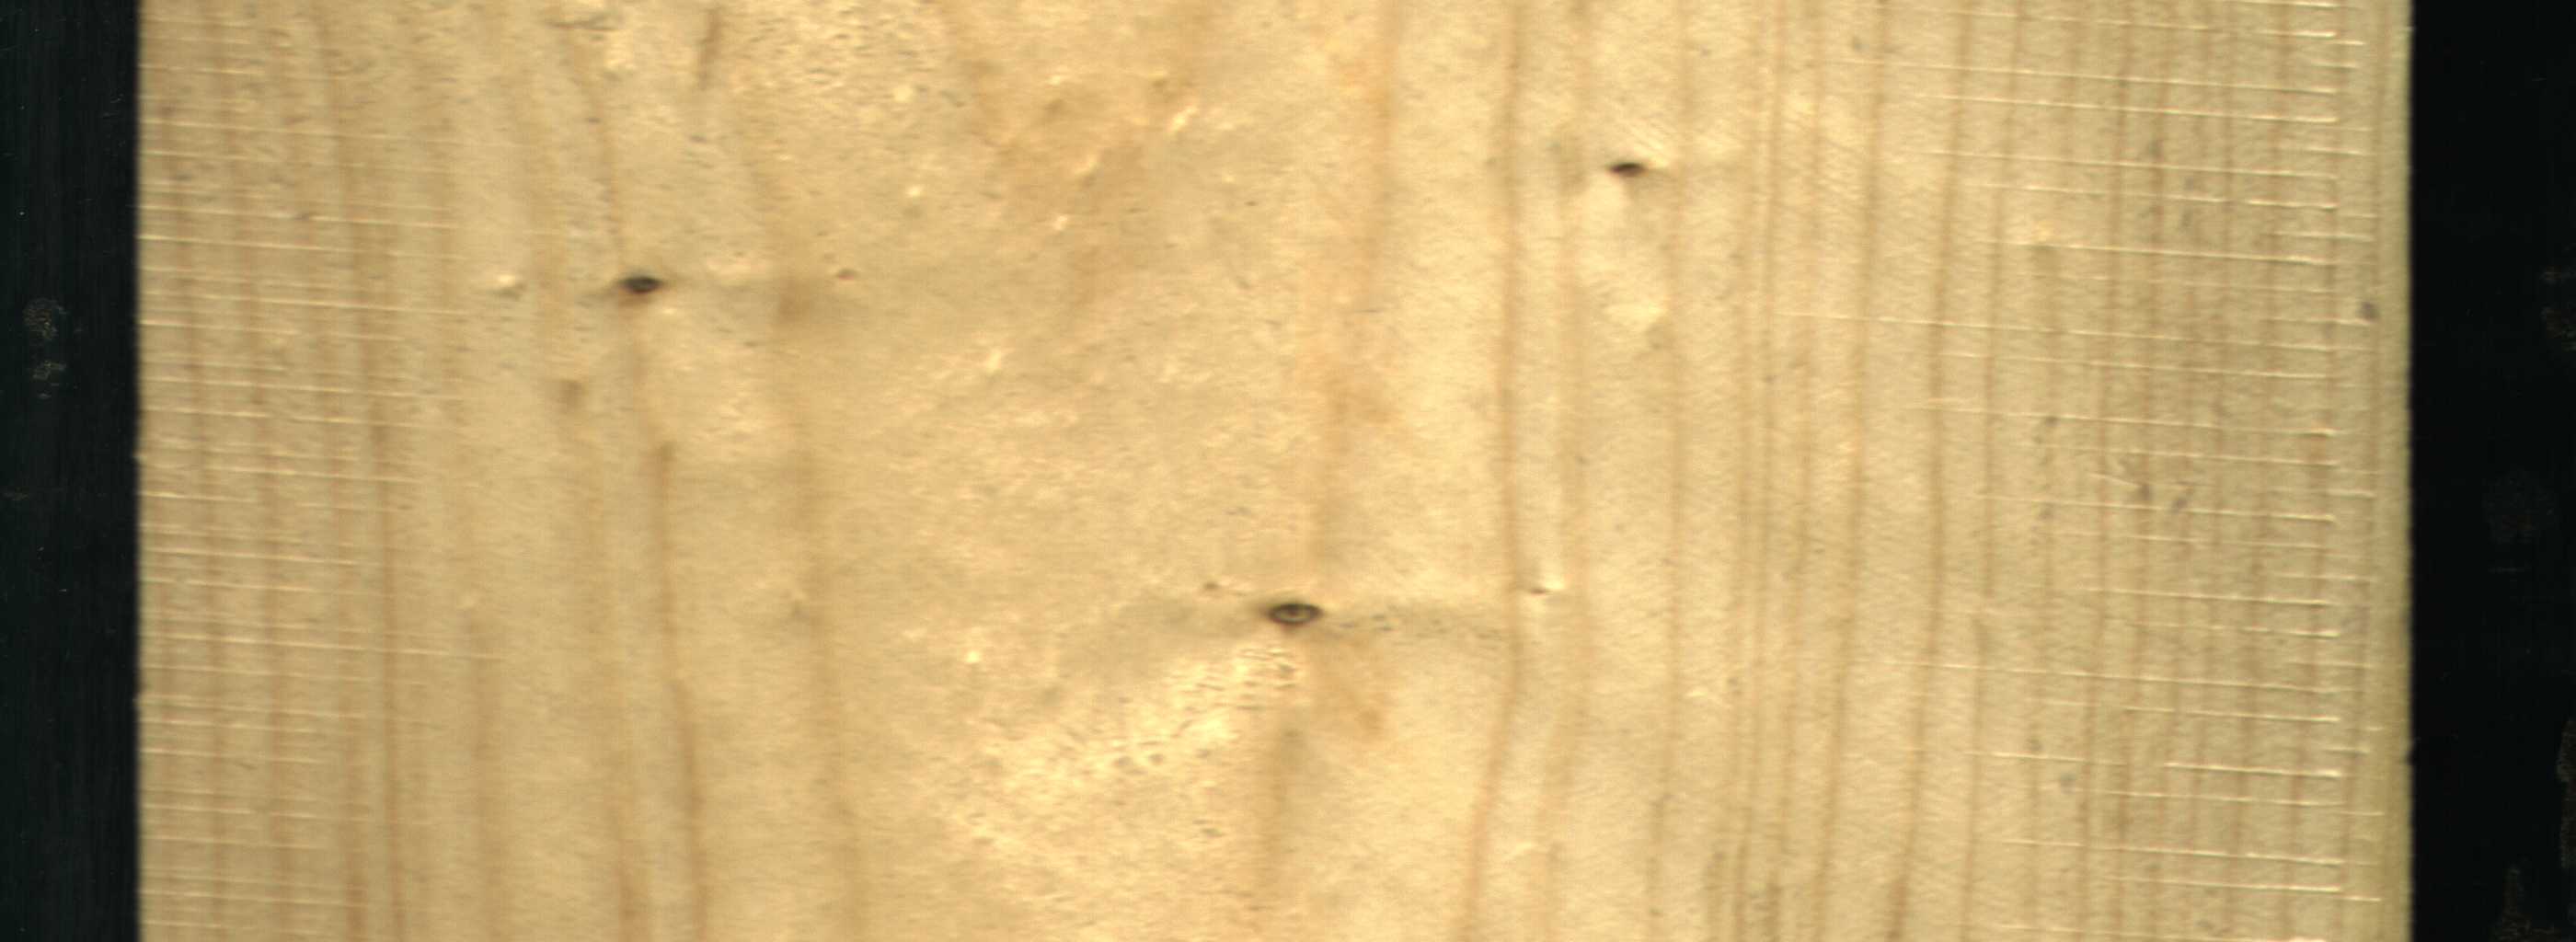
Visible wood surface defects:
Live_Knot
Live_Knot
Live_Knot